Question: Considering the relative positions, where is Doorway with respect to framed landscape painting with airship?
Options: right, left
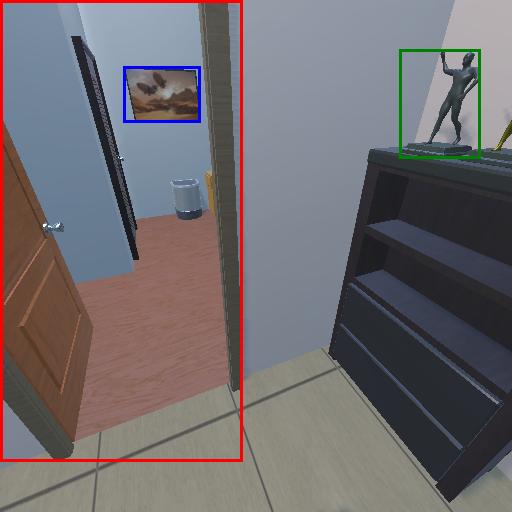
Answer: right